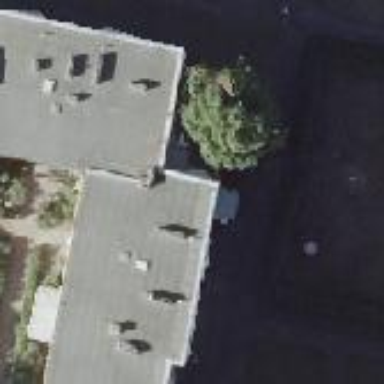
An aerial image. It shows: Apartment building with flat roof.